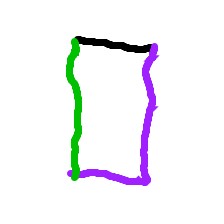
Shape: rectangle